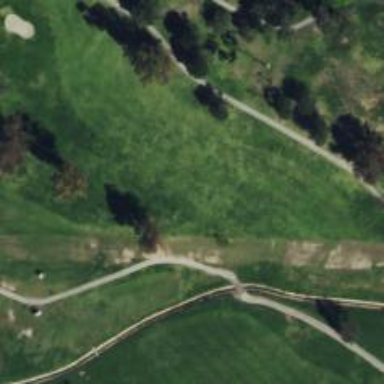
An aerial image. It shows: View of golf hole.